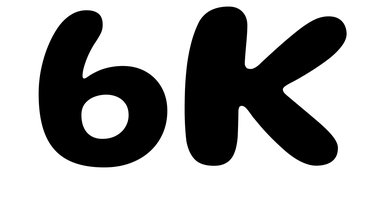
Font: Gluten_SemiBold